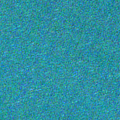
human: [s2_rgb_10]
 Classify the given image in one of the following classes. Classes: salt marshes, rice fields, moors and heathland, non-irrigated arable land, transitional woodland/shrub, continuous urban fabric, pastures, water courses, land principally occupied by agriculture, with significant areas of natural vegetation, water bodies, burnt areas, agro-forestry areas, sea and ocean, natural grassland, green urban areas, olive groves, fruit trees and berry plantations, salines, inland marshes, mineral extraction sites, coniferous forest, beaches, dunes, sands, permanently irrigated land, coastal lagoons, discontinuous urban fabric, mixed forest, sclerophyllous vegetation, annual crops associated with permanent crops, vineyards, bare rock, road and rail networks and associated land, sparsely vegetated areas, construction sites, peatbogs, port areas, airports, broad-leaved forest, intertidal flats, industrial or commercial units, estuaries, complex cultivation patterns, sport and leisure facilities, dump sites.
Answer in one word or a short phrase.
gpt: sea and ocean